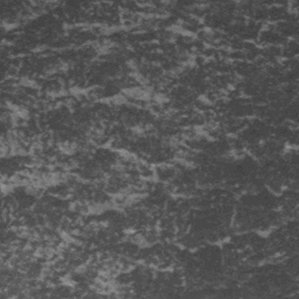
Label: frost